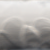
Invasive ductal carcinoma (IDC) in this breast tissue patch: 0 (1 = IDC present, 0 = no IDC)